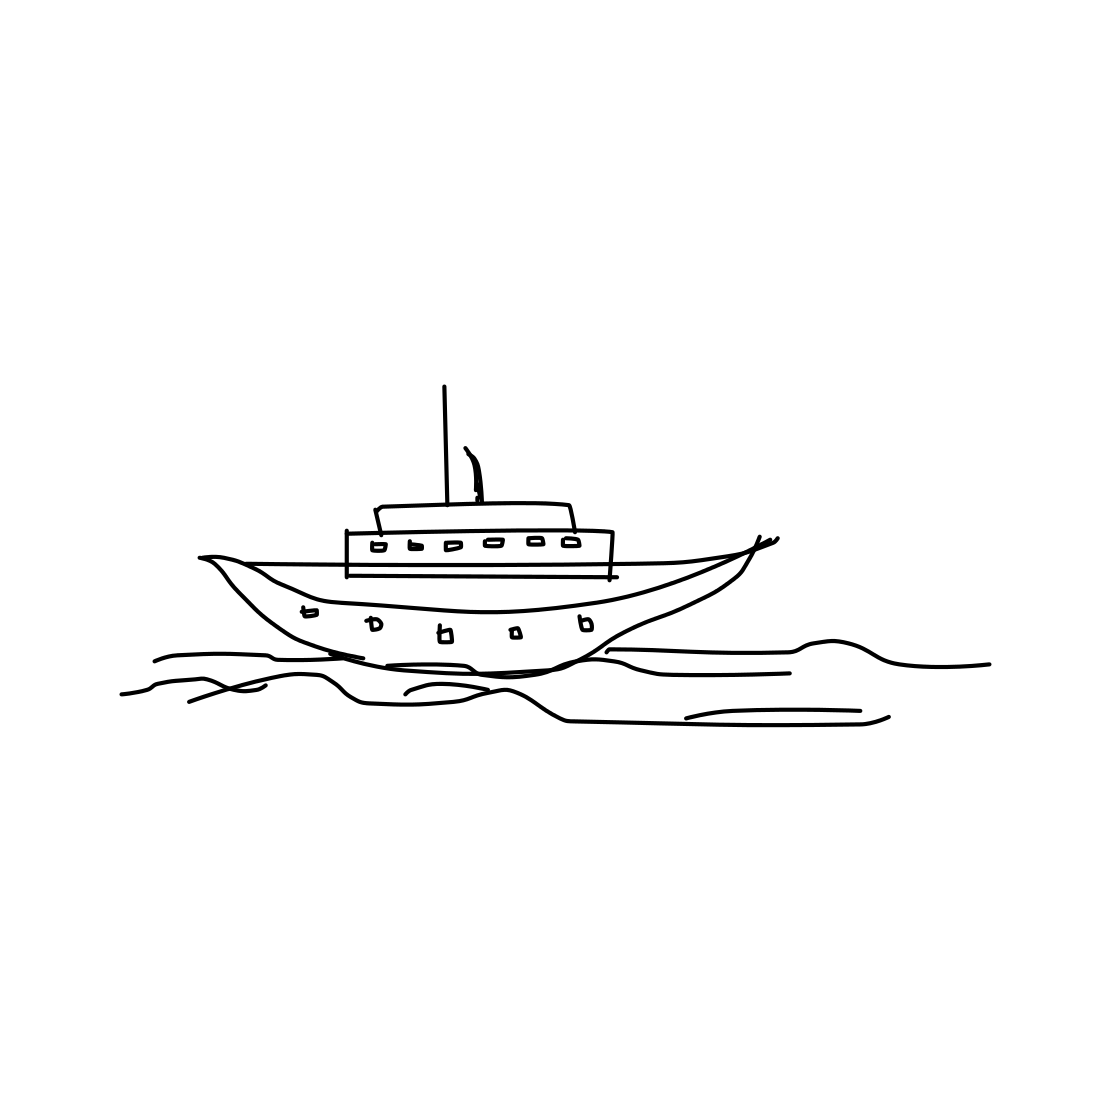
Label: ship